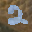
Label: 2